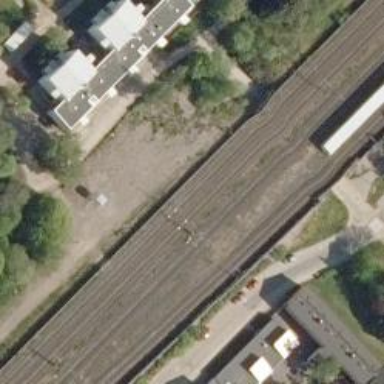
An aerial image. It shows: Railway track with continuous electrified contact lines.